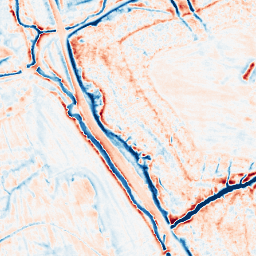
Category: edge_preserving
Decomposition family: anisotropic_diffusion
Decomposition parameters: iterations: 50
kappa: 10
gamma: 0.1
Upsampling method: linear_exact
Upsampling parameters: scale: 8
Upsampling scale: 8